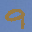
Label: 9